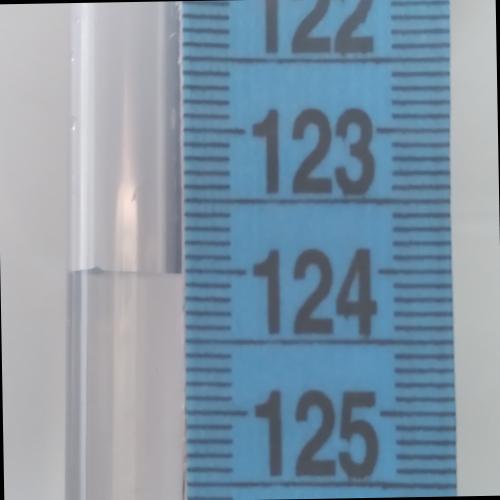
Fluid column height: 124.0 cm